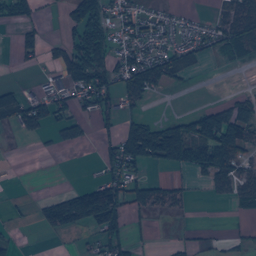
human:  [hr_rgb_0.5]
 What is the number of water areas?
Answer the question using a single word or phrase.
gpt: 2

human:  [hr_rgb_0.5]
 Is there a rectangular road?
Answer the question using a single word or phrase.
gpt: no

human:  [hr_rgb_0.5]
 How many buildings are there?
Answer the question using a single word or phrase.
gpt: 18

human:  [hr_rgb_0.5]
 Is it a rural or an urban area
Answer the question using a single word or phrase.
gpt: rural

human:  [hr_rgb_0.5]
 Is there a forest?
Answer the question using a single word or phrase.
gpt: yes

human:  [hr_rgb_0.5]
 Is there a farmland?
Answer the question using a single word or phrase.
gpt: yes

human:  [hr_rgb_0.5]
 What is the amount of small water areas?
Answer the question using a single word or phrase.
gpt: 2

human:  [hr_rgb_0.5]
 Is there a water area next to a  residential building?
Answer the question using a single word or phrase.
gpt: yes

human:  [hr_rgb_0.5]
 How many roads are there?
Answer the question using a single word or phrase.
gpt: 14

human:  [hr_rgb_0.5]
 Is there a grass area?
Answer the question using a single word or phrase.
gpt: yes

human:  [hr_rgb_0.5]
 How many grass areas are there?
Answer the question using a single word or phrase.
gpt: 16

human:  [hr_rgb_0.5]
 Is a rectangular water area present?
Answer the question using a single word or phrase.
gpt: yes

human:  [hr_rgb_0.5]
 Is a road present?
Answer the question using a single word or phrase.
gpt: yes

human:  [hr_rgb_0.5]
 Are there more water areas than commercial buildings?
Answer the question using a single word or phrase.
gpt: yes

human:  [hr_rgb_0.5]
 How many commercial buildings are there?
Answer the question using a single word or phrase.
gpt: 0

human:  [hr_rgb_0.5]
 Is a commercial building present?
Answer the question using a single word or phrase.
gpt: no

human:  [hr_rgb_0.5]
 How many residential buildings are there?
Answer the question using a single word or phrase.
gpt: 18

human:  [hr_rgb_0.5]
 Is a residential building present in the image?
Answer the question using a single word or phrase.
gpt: yes

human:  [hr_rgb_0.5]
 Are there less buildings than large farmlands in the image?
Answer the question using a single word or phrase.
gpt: no

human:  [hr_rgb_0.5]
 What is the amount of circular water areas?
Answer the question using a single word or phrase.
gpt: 1

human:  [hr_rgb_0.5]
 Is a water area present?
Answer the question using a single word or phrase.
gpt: yes

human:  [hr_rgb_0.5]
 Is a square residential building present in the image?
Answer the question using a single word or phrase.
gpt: yes

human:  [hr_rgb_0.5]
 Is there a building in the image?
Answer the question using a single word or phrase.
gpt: yes

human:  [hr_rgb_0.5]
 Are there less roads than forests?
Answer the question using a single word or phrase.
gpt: no

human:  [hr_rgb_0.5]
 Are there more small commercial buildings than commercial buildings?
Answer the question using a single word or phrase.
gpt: no

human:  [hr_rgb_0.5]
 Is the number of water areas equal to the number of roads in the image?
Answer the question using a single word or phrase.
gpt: no

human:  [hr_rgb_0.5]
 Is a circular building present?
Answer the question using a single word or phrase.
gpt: yes

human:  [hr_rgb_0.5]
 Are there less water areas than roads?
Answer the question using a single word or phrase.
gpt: yes

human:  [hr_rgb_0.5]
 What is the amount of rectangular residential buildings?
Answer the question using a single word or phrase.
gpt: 13

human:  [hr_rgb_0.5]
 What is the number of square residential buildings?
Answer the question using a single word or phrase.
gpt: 1

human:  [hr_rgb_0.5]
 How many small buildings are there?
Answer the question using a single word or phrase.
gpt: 18

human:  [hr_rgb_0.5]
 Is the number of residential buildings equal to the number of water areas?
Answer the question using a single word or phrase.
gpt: no

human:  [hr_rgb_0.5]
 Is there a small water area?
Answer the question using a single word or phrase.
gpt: yes

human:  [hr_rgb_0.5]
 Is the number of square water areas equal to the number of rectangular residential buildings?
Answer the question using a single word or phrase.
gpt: no

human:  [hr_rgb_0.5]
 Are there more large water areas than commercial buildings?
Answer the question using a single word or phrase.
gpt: no

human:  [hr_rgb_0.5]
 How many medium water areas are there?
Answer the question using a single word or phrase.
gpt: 0

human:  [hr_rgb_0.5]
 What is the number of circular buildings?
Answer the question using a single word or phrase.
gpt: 1

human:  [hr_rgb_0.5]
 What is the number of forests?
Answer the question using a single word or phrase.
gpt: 14

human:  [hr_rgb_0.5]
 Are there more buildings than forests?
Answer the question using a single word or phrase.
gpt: yes

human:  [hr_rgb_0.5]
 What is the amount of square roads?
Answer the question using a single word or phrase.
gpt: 0

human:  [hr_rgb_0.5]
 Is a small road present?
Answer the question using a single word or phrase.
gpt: yes

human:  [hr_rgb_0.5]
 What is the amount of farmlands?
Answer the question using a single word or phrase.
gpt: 11

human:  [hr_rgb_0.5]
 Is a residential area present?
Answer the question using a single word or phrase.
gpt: yes

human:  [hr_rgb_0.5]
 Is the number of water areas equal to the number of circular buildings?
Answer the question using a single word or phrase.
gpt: no

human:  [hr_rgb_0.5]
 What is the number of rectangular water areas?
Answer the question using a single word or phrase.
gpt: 1

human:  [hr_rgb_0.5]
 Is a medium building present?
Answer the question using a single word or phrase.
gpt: no

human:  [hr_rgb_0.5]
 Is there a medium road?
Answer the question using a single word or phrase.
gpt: no

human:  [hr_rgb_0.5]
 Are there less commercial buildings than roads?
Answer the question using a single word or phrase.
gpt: yes

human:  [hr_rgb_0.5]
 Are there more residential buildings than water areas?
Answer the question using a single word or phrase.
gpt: yes

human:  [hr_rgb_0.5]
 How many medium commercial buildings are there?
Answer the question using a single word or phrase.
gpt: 0

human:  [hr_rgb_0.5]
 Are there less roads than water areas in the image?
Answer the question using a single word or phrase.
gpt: no

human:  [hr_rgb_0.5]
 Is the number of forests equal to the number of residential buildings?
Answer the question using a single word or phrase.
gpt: no

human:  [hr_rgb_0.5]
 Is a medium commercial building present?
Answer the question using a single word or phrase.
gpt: no

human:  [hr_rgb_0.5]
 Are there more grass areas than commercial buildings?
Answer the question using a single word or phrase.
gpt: yes

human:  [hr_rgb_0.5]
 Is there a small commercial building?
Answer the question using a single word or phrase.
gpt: no

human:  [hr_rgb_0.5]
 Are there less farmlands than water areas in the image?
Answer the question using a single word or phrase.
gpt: no

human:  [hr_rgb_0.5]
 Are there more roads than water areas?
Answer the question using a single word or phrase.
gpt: yes

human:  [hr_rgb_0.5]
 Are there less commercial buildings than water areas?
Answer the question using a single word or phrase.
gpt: yes

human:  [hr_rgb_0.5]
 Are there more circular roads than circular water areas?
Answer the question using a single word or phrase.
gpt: no

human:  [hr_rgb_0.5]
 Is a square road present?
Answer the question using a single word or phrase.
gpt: no

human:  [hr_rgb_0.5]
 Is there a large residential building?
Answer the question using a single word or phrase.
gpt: no

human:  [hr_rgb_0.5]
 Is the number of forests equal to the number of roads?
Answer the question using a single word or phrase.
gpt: yes

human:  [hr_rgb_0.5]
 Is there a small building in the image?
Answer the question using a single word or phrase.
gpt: yes

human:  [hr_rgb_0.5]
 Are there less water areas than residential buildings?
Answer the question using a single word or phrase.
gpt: yes